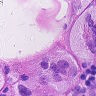
Metastatic tissue present: no